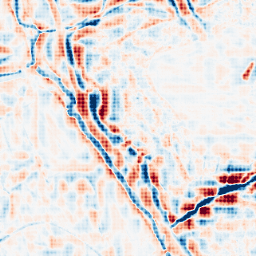
Category: wavelet
Decomposition family: wavelet_reverse_biorthogonal
Decomposition parameters: wavelet: rbio5.5
level: 4
Upsampling method: sinc_hamming
Upsampling parameters: scale: 8
kernel_size: 8
Upsampling scale: 8